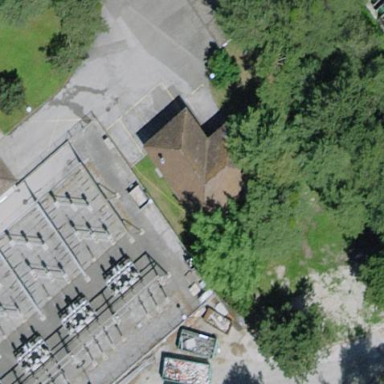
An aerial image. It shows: Service building.